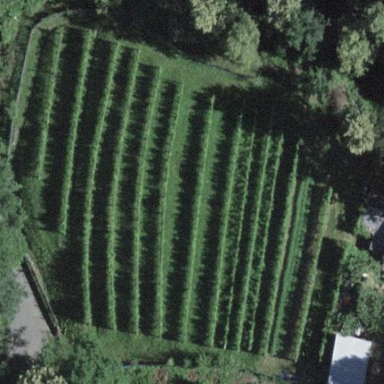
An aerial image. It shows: Vineyard growing grapes.